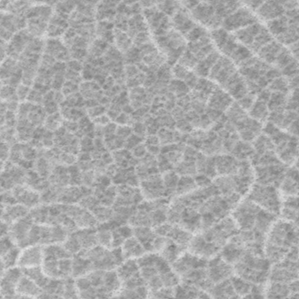
Label: frost